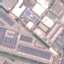
Land use / land cover: Industrial